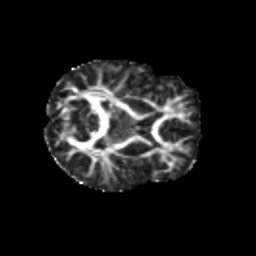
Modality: FA
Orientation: axial
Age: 11
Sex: female
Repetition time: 9.5 s
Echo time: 0.089 s